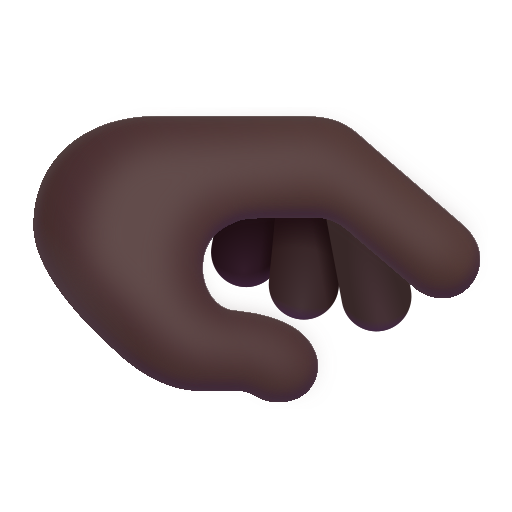
palm down hand color dark